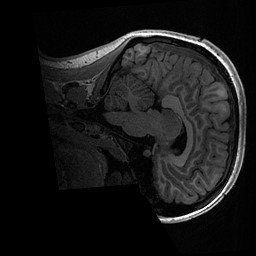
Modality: T1w
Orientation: sagittal
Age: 18
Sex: female
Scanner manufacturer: ge
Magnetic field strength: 3 T
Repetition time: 0.006952 s
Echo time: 0.00292 s